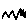
Label: zigzag